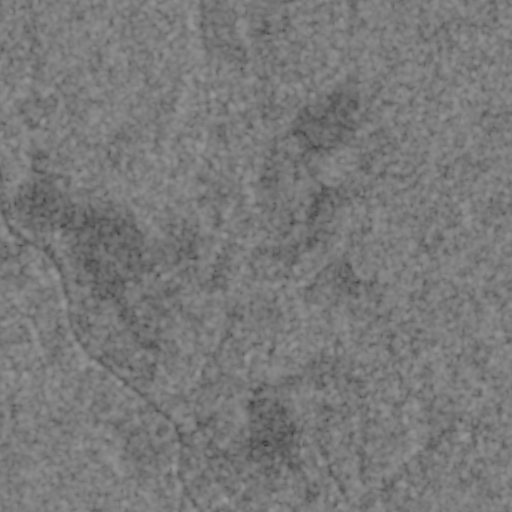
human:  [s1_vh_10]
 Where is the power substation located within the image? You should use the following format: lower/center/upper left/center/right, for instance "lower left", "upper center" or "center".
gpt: The power substation is located in the lower center of the image.
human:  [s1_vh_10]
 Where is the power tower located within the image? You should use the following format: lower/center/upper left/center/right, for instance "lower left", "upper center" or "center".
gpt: The power tower is located in the lower center of the image.
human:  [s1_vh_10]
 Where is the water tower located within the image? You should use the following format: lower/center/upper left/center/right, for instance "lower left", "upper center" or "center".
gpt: The water tower is located in the lower center of the image.
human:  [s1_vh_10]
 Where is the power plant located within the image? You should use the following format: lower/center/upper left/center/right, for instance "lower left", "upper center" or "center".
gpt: There is no power plant in the image.

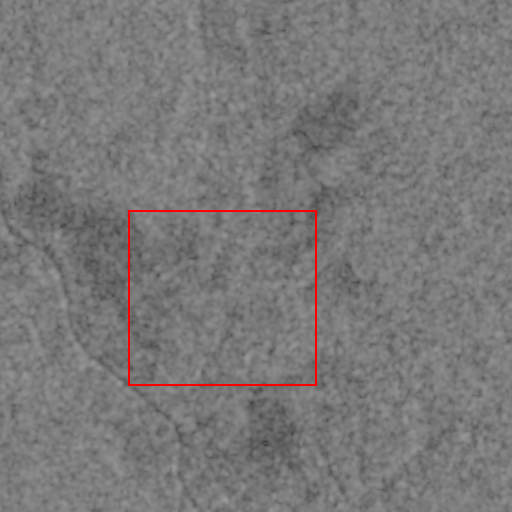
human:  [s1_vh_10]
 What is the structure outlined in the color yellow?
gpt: There is no yellow outline.
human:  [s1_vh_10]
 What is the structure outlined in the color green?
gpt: There is no structure outlined in green.